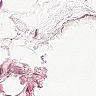
Metastatic tissue present: no